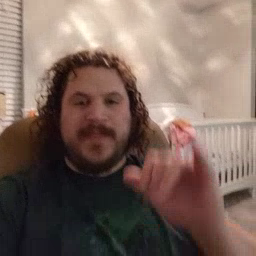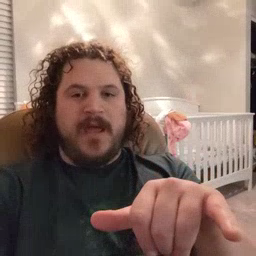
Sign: that